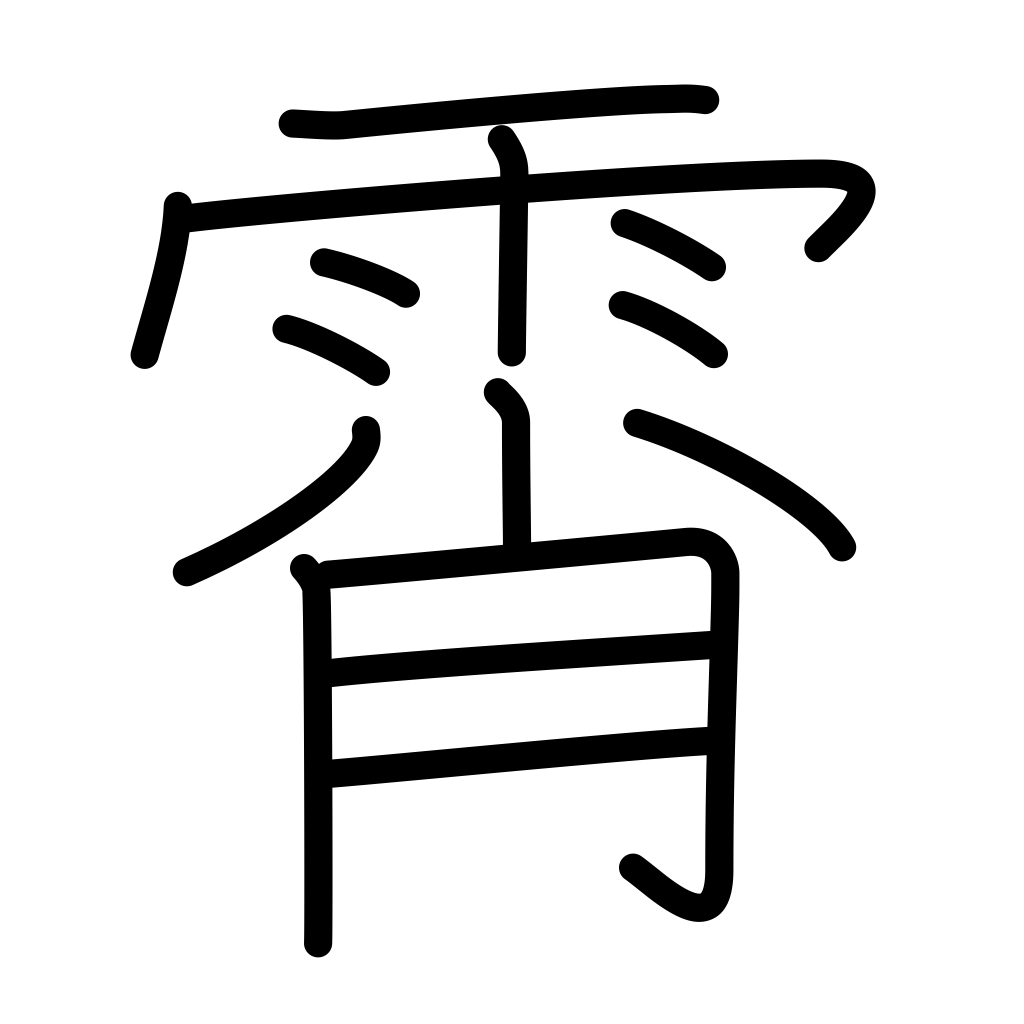
Meaning: sky